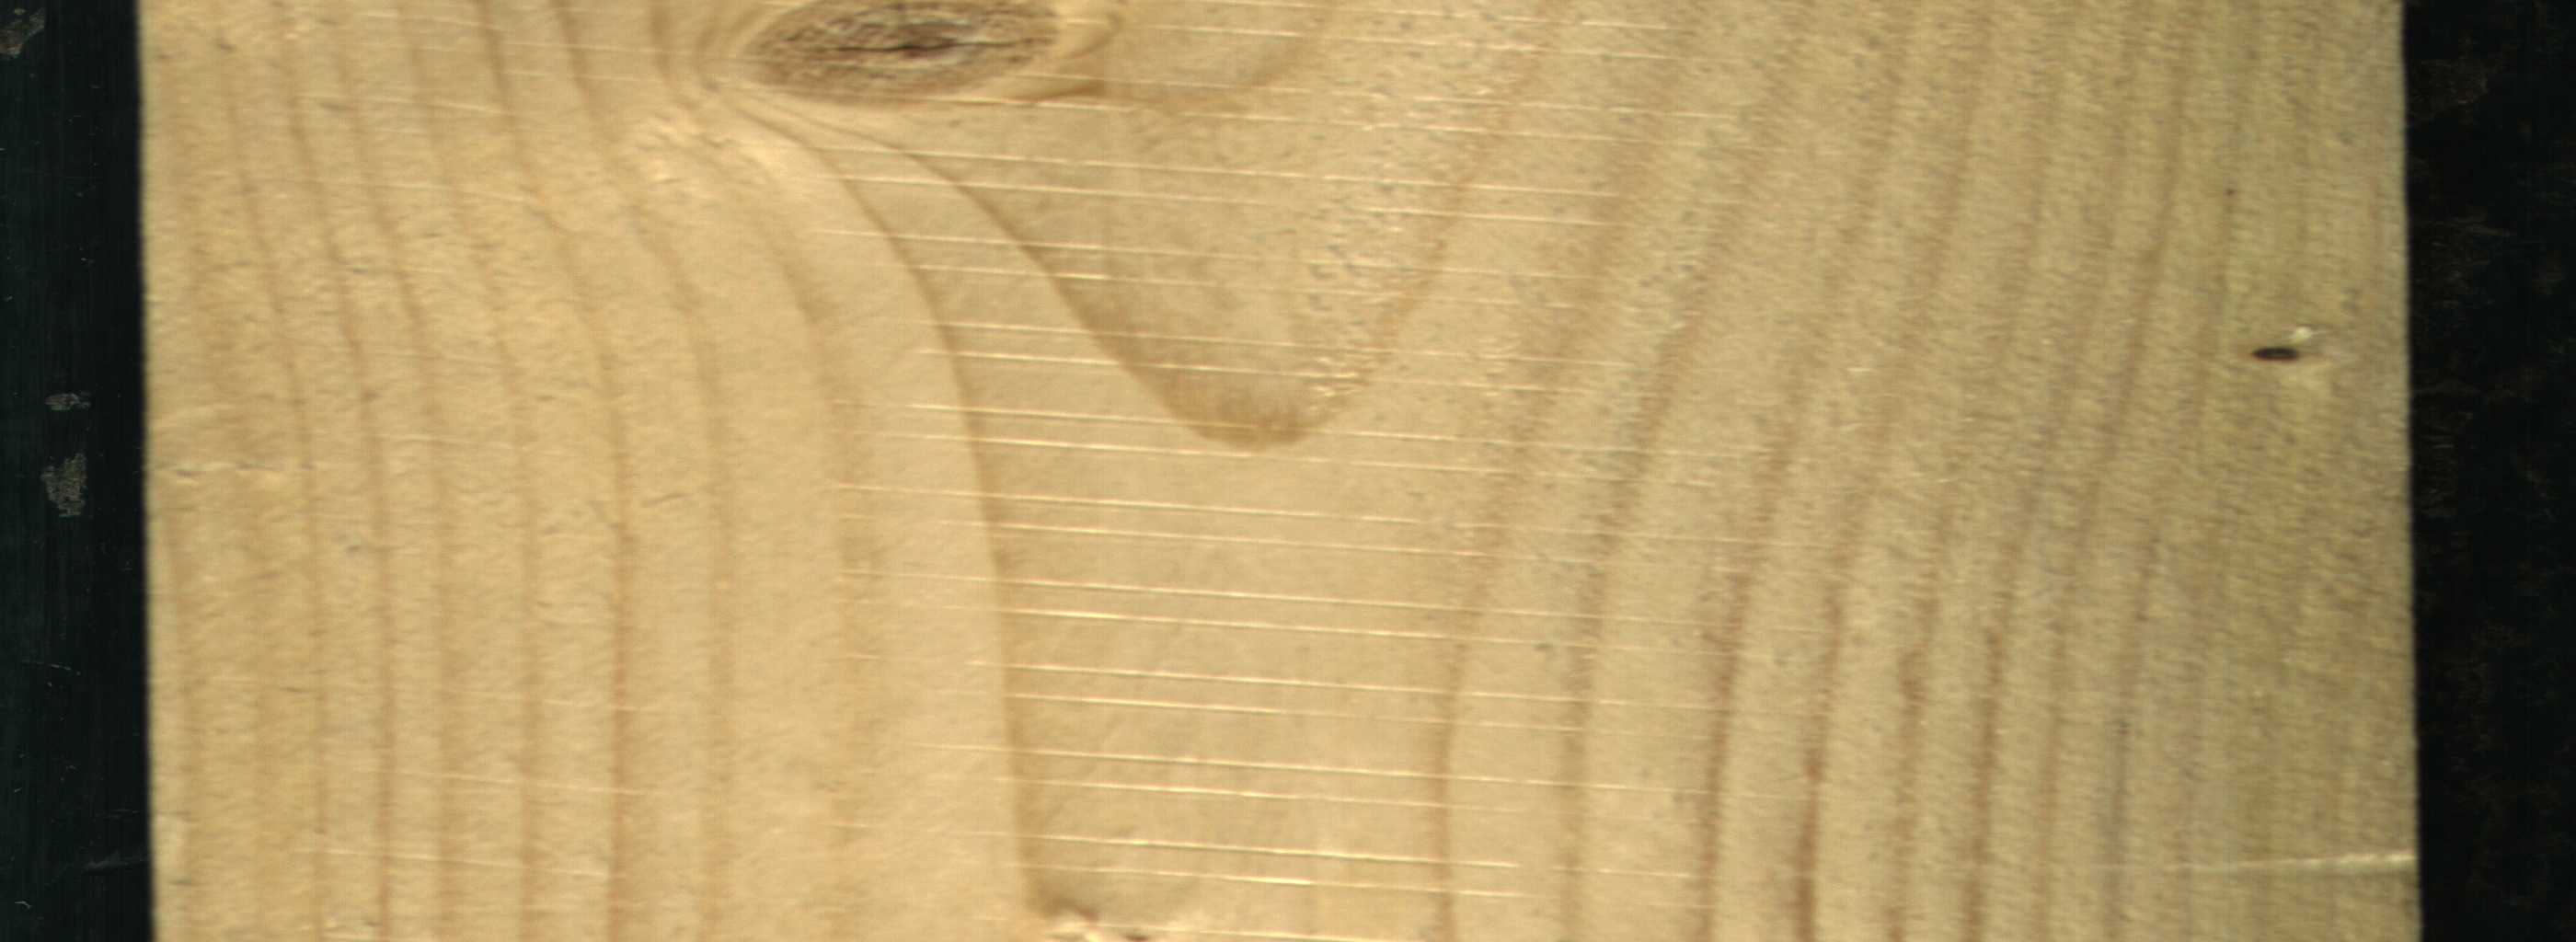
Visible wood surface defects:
knot_with_crack
Dead_Knot